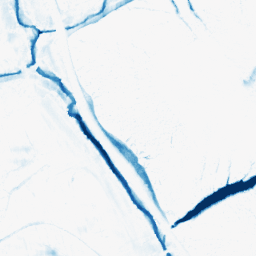
Category: morphological
Decomposition family: morphological_ellipse
Decomposition parameters: operation: closing
width: 20
height: 10
Upsampling method: bspline
Upsampling parameters: scale: 4
Upsampling scale: 4